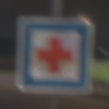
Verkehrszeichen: ErsteHilfe
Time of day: Night
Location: Outdoor (Urban)
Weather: PartlyCloudy
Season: NotSpecified
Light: Artificial